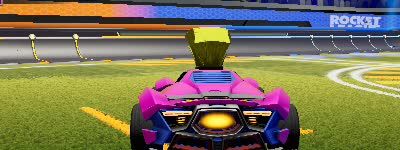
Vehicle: werewolf